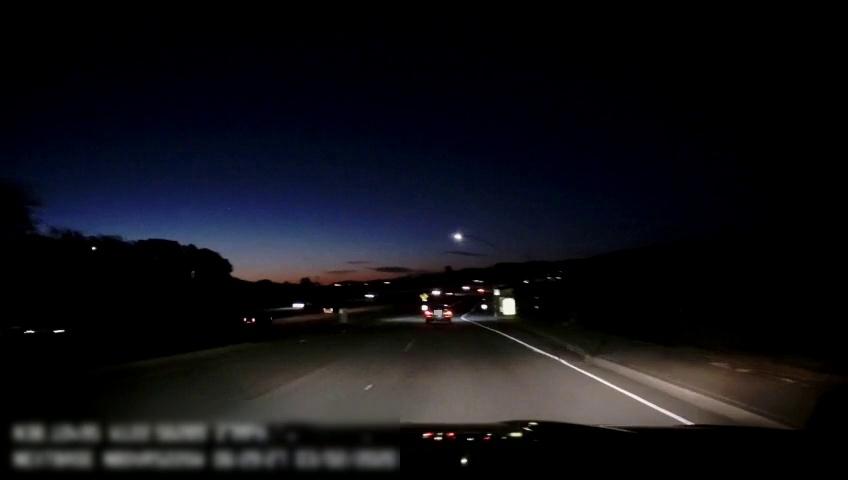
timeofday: Night
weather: Other
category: Drivable Space
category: Vehicles | Car
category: Vehicles | Car
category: Vehicles | Car
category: Lanes | Current Lane
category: Lanes | Current Lane